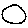
Label: circle